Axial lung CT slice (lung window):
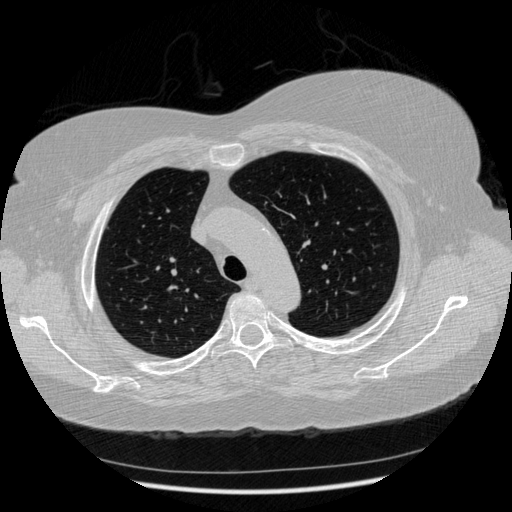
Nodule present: no